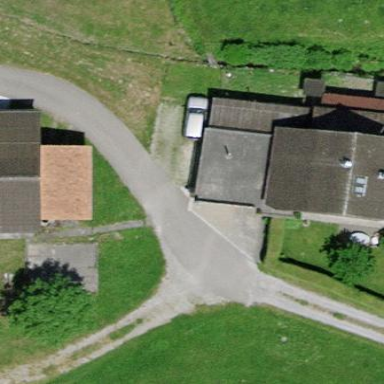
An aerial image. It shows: Simple and straightforward house.